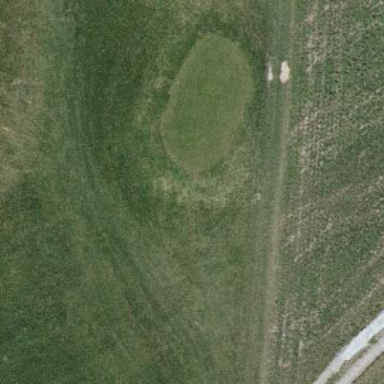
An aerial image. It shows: Golf tee on grassy land.